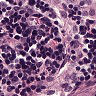
Metastatic tissue present: no